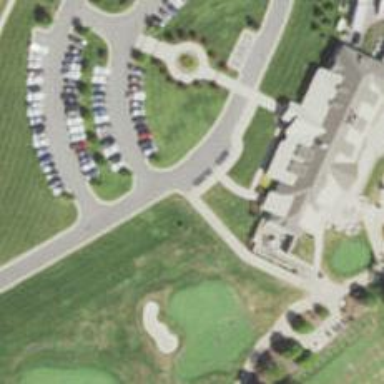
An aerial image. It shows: Path used for both walking and golf.